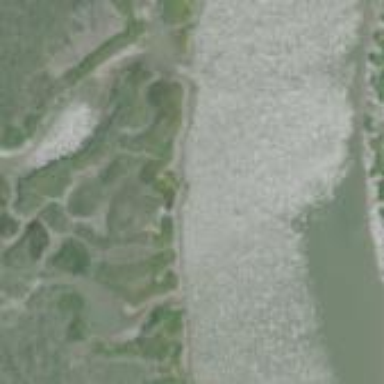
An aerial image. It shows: Saltmarsh wetland area.